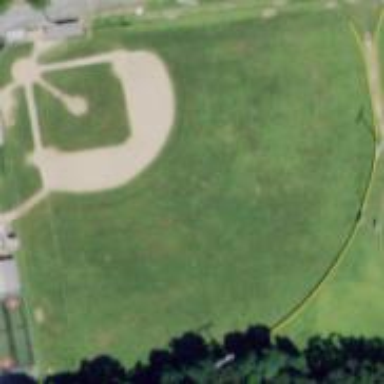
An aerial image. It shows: Baseball pitch for leisure and sports activities.